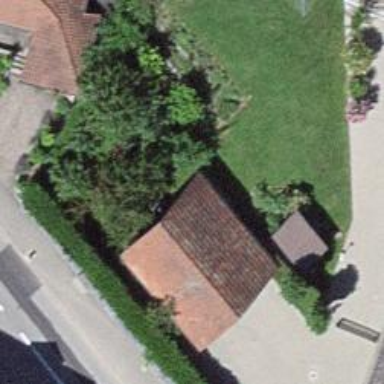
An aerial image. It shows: Building with tiled roof.